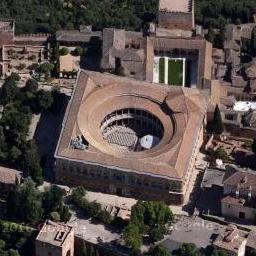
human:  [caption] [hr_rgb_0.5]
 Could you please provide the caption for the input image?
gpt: The palace is surrounded by buildings and trees .

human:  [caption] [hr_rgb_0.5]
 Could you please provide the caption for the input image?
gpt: The brown square palace with a circular courtyard is surrounded by some other buildings and trees  .

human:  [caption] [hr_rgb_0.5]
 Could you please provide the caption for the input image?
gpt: The palace is rectangular on the outside and round inside .

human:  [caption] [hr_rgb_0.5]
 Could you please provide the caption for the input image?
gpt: There are many trees near the palace .

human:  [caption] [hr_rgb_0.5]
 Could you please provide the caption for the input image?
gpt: There are some brown buildings and green trees around the brown palace .